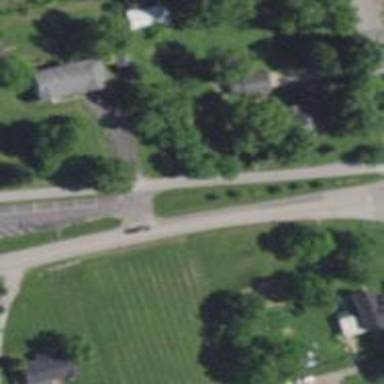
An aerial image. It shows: Secondary road.